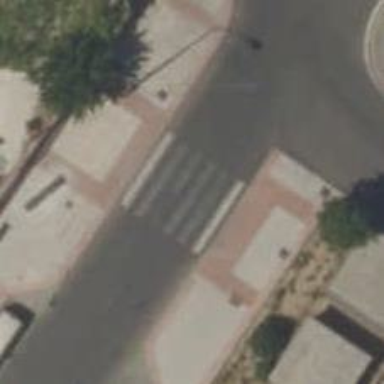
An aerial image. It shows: Uncontrolled zebra crossing on the road.